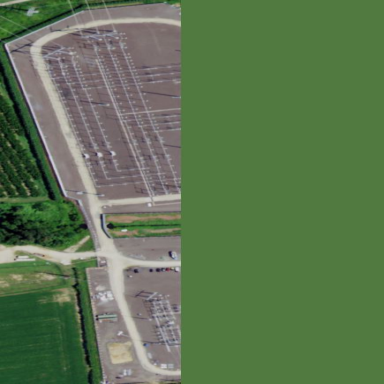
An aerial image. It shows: Outdoor power substation surrounded by fence. This substation operates at the transmission level.